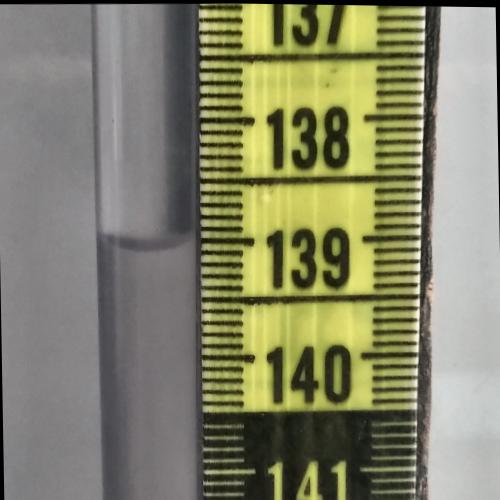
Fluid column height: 139.0 cm